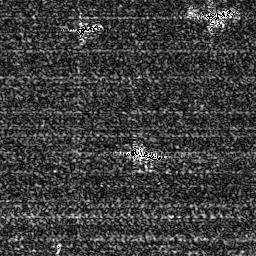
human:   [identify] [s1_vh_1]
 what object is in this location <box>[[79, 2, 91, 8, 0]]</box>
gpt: <ref>1 small ship at the top right</ref>

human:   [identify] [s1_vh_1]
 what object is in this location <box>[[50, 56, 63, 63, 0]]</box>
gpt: <ref>1 medium ship at the center</ref>